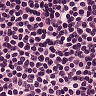
Metastatic tissue present: no